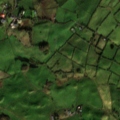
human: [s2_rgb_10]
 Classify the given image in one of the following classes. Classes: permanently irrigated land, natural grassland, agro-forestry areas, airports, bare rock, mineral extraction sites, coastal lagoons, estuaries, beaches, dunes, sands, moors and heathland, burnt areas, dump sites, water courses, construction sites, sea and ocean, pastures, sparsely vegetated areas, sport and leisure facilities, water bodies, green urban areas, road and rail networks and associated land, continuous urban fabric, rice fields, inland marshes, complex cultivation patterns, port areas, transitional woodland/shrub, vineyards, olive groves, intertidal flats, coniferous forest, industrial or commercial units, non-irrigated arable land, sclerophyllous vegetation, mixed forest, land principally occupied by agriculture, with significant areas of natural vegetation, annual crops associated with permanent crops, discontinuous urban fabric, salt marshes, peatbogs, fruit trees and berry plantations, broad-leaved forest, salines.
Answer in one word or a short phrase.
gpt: pastures